Question: I have an problem with a datagrid where a column is a Textbox with a ContextMenu. But the problem is that then i right click on the textbox the row is not selected. Which means that it can set the values in the wrong place. In the picture below it's shown'en the issue. I have right clicked the top row, but it's still the row below is selected, which means that if i select "Mixed Paint" it will like the picture be inserted below the intended row.
This is the code for the column:
'''
<DataGridTemplateColumn Header="{wpfTx:Translate Action}" IsReadOnly="false" Width="*">
<DataGridTemplateColumn.CellTemplate>
<DataTemplate>
<TextBox Text="{Binding Action, Mode=TwoWay}" TextWrapping="Wrap" BorderThickness="0" BorderBrush="Transparent">
<TextBox.ContextMenu>
<ContextMenu>
<MenuItem ItemsSource="{Binding ActionMenu}">
<MenuItem.Icon>
<controls:Icon IconKeyName="Config" Height="45" Width="45"/>
</MenuItem.Icon>
<MenuItem.Header >
<Label Content="Standard actions" VerticalContentAlignment="Center" FontSize="16" FontWeight="Bold"/>
</MenuItem.Header>
<MenuItem.ItemTemplate>
<DataTemplate>
<MenuItem Command="{Binding ActionMenuCommand}" CommandParameter="{Binding}">
<MenuItem.Header>
<Label Content="{Binding Description}" FontSize="16" FontWeight="Bold"/>
</MenuItem.Header>
<MenuItem.Icon>
<controls:Icon IconKeyName="Edited" Height="45" Width="45"/>
</MenuItem.Icon>
</MenuItem>
</DataTemplate>
</MenuItem.ItemTemplate>
</MenuItem>
</ContextMenu>
</TextBox.ContextMenu>
</TextBox>
</DataTemplate>
</DataGridTemplateColumn.CellTemplate>
</DataGridTemplateColumn>
'''
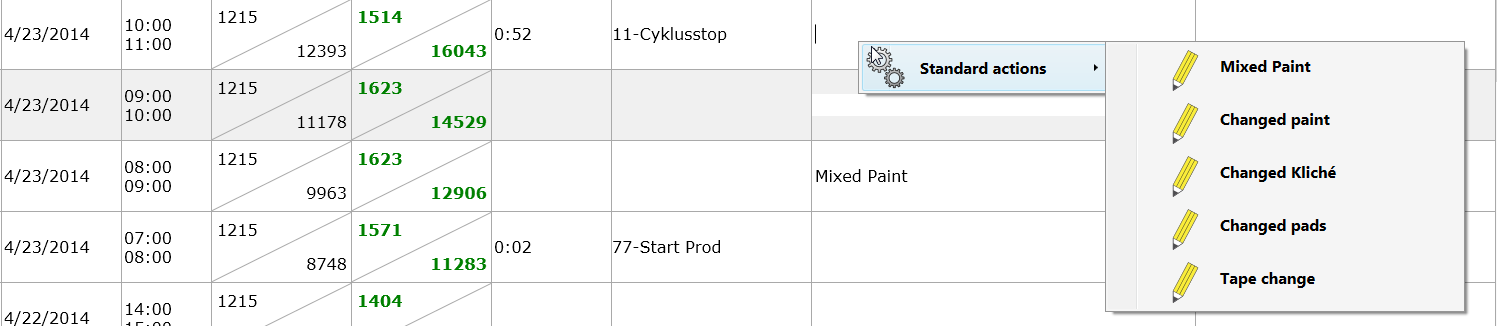
Answer: I found the solution to the problem:
In the xaml code i added this:
'''
<DataGrid MouseRightButtonUp="UIElement_OnMouseRightButtonUp" Name="dataGrid1"></DataGrid>
'''
And Code behind:
'''
private void UIElement_OnMouseRightButtonUp(object sender, MouseButtonEventArgs e)
{
var dep = (DependencyObject)e.OriginalSource;
while ((dep != null) && !(dep is DataGridCell))
{
dep = VisualTreeHelper.GetParent(dep);
}
if (dep == null) return;
if (dep is DataGridCell)
{
var cell = dep as DataGridCell;
cell.Focus();
while ((dep != null) && !(dep is DataGridRow))
{
dep = VisualTreeHelper.GetParent(dep);
}
var row = dep as DataGridRow;
dataGrid1.SelectedItem = row.DataContext;
}
}
'''